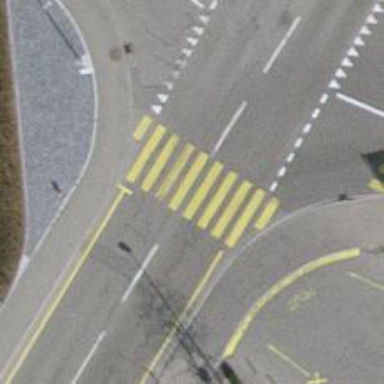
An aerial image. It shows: Uncontrolled crossing along footway.